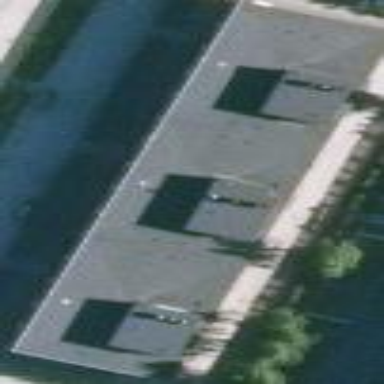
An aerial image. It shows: Military barracks building.